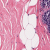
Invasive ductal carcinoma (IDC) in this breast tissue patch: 0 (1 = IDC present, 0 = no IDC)